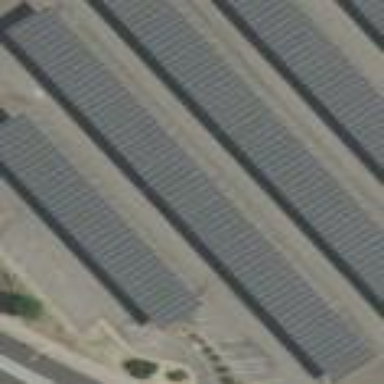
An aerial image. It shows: Solar photovoltaic panel on the roof of building used as solar power generator.